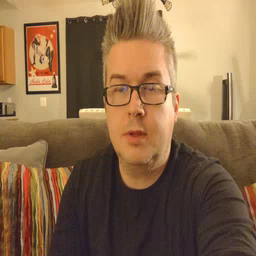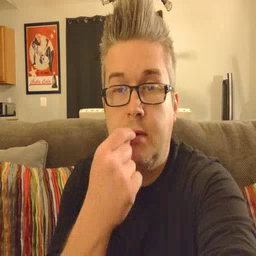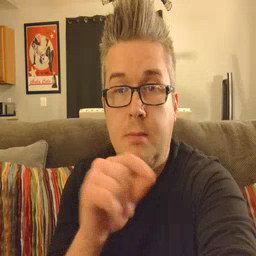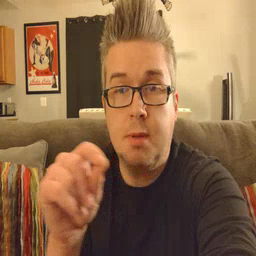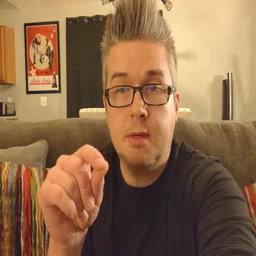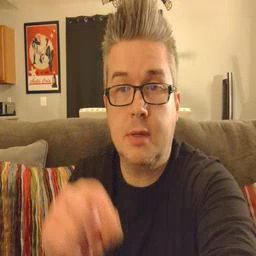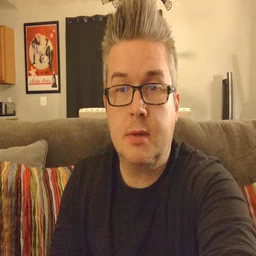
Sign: pencil